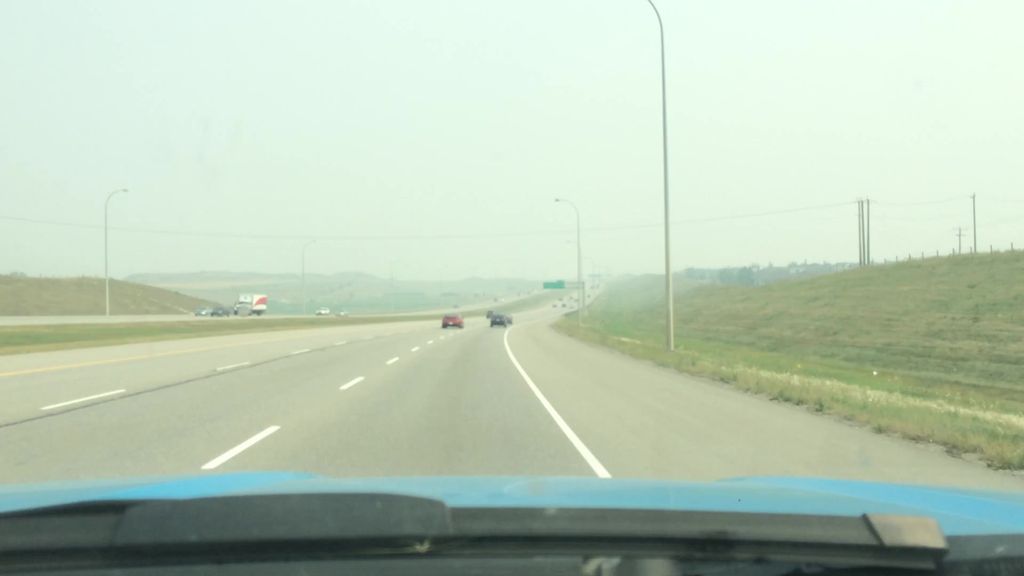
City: calgary